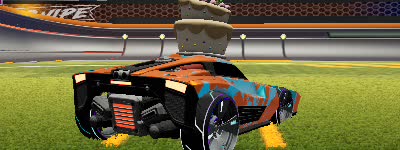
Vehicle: breakout